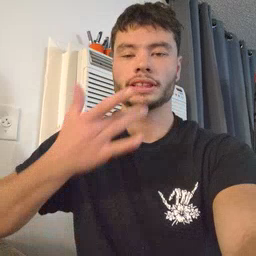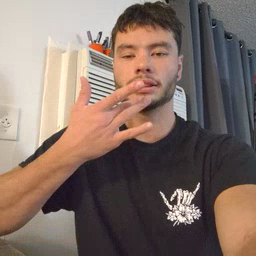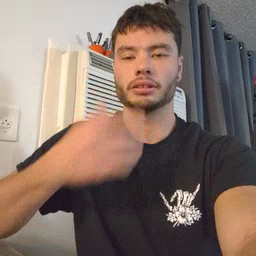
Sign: taste